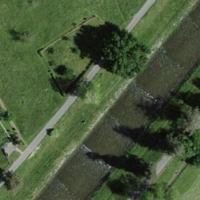
EUNIS habitat code: 25
Species observed at this site:
Tanacetum vulgare
Chaerophyllum temulum
Petasites hybridus